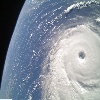
Label: cloud